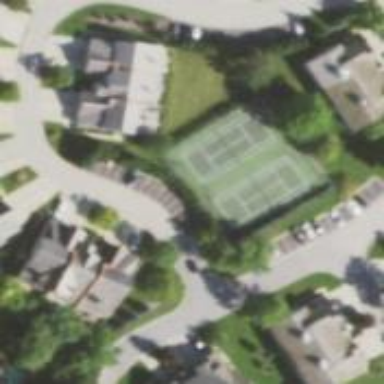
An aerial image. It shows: Tennis court on pitch designated for leisure land.